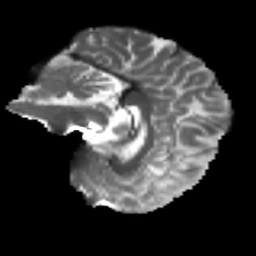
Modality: T2w
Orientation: sagittal
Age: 51
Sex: female
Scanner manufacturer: ge
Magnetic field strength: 3 T
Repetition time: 7.8 s
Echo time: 0.0606 s